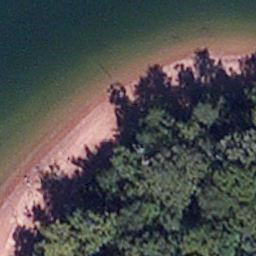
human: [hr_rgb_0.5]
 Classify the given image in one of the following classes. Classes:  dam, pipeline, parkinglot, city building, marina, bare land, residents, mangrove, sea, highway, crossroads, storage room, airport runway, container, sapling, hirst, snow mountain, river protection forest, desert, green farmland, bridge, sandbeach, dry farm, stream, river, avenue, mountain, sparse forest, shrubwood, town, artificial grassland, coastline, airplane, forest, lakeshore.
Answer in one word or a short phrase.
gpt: lakeshore